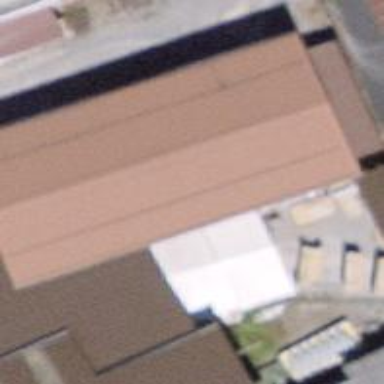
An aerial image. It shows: Garage.